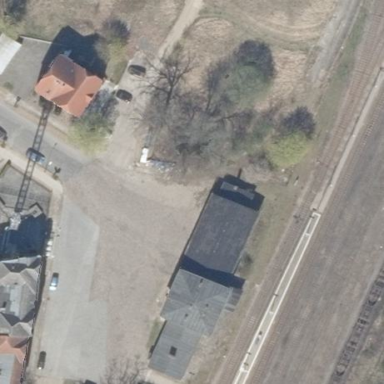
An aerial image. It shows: Train station building with pyramidal roof shape.